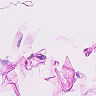
Metastatic tissue present: no